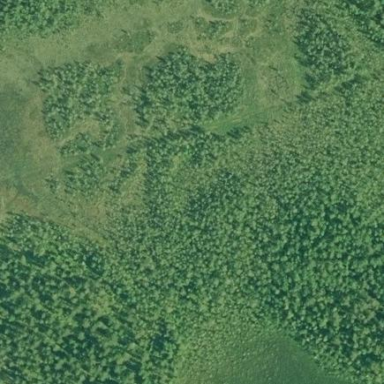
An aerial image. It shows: Swamp in wetland area.